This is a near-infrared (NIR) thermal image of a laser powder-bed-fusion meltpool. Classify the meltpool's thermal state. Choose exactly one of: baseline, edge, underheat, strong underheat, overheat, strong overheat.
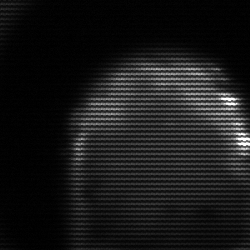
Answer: edge